Question: I'm attempting to make this image with imagemagick. I'd like the line to start and end on corners (and the dimensions of the image are not known). Is this possible?

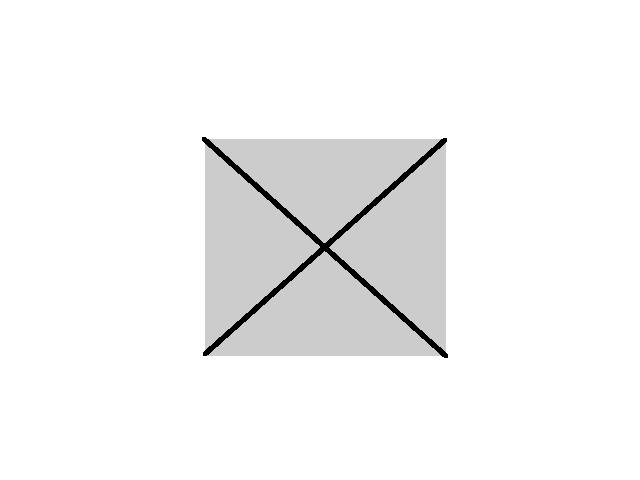
Answer: You can use <URL>, it would be easier to generate the X format in one command, and apply with another.
'''
CROSS=$( convert source.png -format "line 0 0 %[fx:w] %[fx:h], line 0 %[fx:h] %[fx:w] 0" info:)
convert source.png -stroke black -strokewidth 4 -draw "$CROSS" destination.png
'''